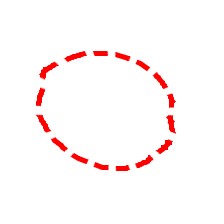
Shape: circle